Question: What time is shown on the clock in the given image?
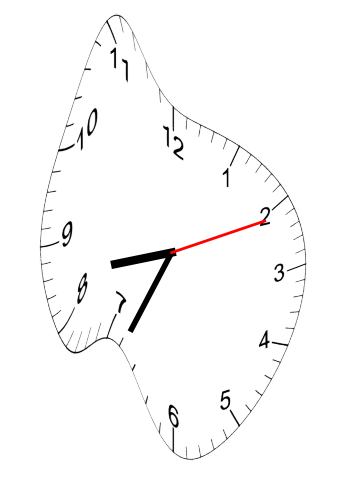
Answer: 08:34:11